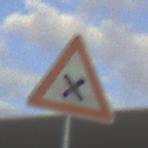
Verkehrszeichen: KreuzungOderEinmuendung
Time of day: MorningAfternoon
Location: Outdoor (Suburban)
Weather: PartlyCloudy
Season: NotSpecified
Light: Natural